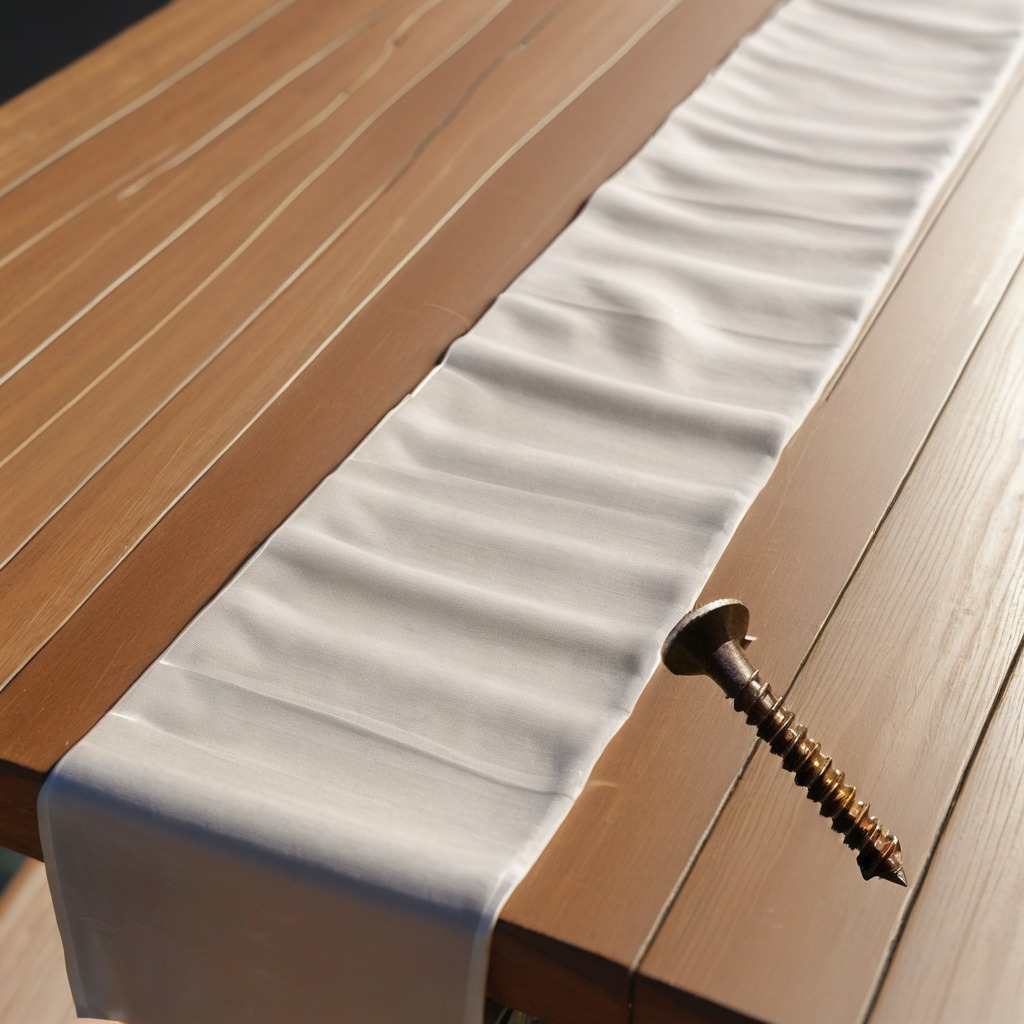
A metal screw is lying on a wooden table in an outdoor workshop during daytime bright natural light soft shadows worn but beneath the cloth.